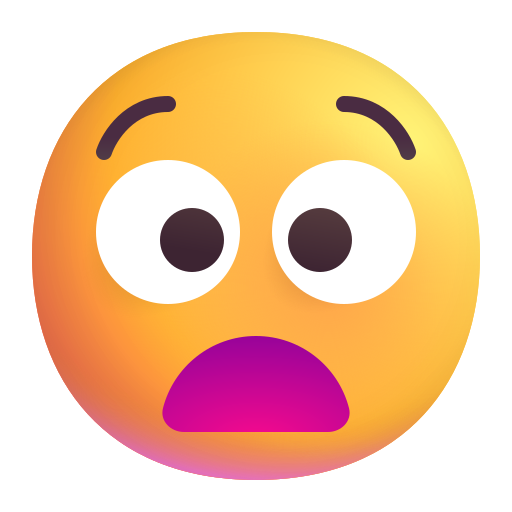
anguished face color